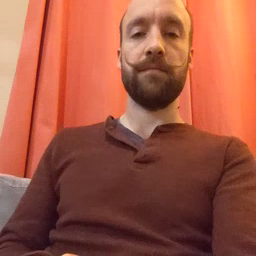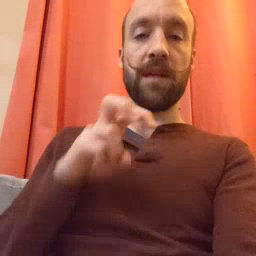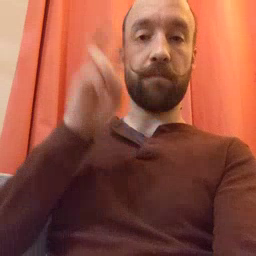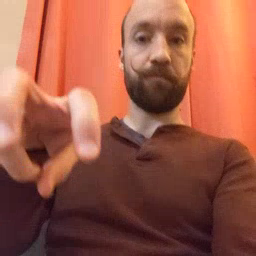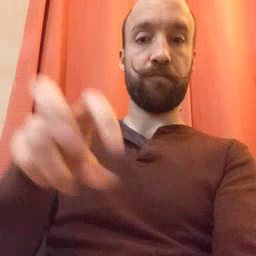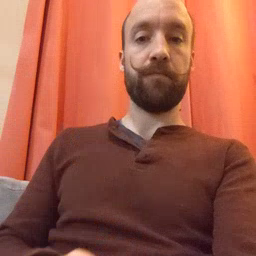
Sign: jump